Aerial crown-view tile of a tropical tree (Barro Colorado Island, Panama), acquired 20250512:
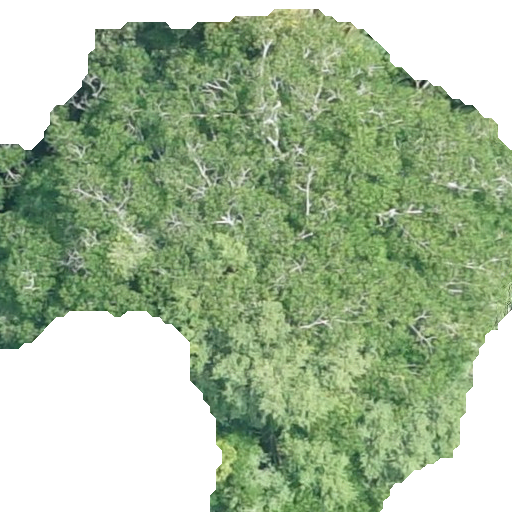
Species: Hura crepitans
GBIF accepted scientific name: Hura crepitans
Crown area: 298.132 m²